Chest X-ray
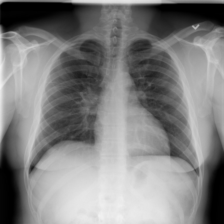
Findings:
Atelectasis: positive
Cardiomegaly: negative
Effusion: negative
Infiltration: negative
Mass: negative
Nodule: negative
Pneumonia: negative
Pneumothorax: negative
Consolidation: negative
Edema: negative
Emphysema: negative
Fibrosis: negative
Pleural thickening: negative
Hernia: negative